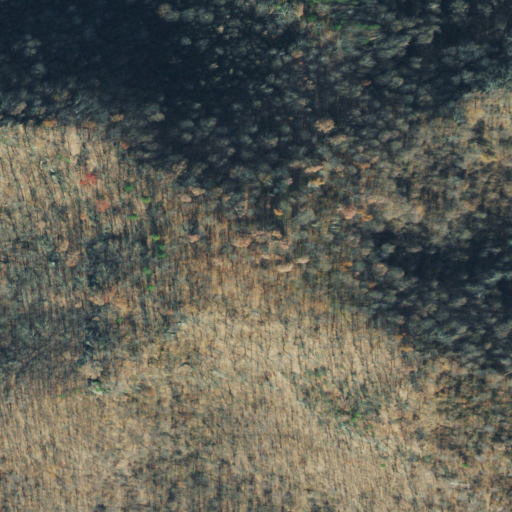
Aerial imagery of mountain in Ohio named Chimney Rocks containing deciduous forest and mixed forest